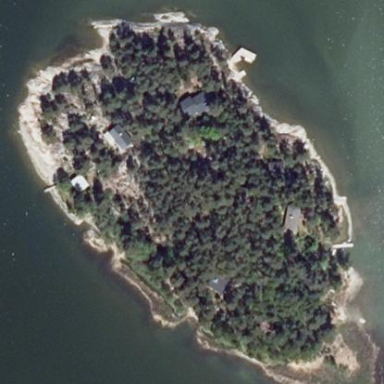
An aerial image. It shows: Islet located along the natural coastline.